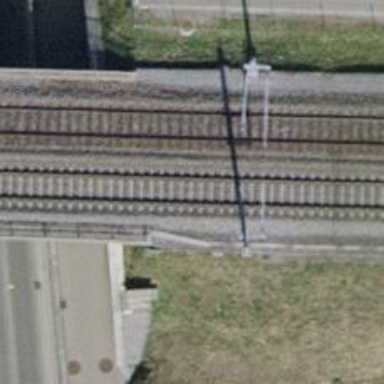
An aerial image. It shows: Single railway track with electrification through contact line.